Question: According to MSDN <URL>. In my experience it actually uses this:

1. What am I missing? Why does it say it uses the one and uses the other?
2. Am I doing something wrong?
3. Is there some sort of conversion tool to the original character set?
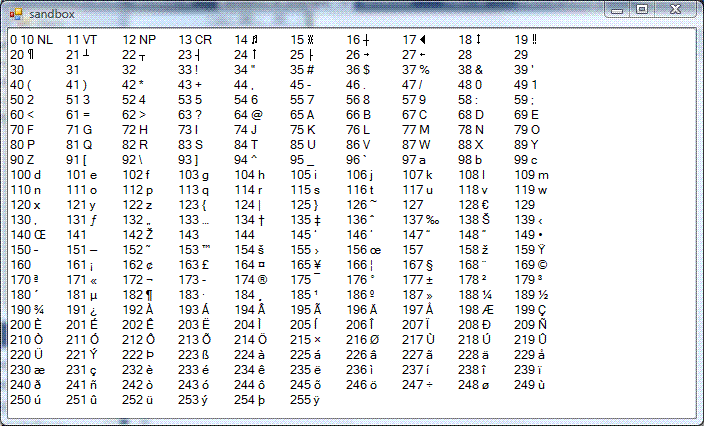
Answer: This behaviour is defined in the documentation of the <URL>:
> The returned value depends on the code page for the current thread, which is contained in the ANSICodePage property of the TextInfo class in the System.Globalization namespace. You can obtain ANSICodePage by specifying System.Globalization.CultureInfo.CurrentCulture.TextInfo.ANSICodePage.
So, the output of 'Chr' for values greater than 127 is system-dependent. If you want reproducible results, create the desired instance of 'Encoding' by calling <URL> to convert your numeric values into characters.
If you <URL> in the chart linked in your question, you will see that they do not claim that this chart is always the output of the 'Chr' command:
> The characters that appear in Windows above 127 depend on the selected typeface.The charts in this section show the default character set for a console application.
Your application is a WinForm application, not a console application. Even in the console, the character set used can be changed (for example, by using the 'chcp' command), hence the word "default".
For detailed information about the encodings used in .net, I recommend the following MSDN article: <URL>.